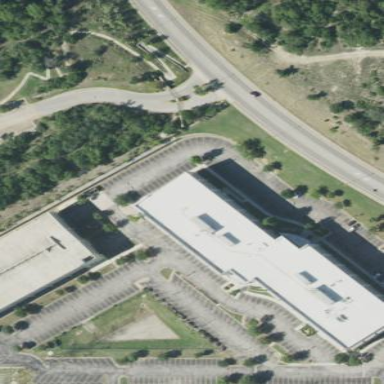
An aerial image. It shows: Office building.